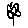
Label: flower